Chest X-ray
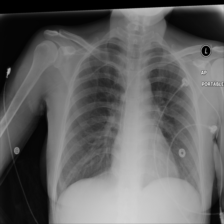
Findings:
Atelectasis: negative
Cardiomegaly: negative
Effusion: negative
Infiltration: negative
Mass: negative
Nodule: negative
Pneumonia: negative
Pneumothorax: negative
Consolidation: positive
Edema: negative
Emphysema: negative
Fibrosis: negative
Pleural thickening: negative
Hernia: negative